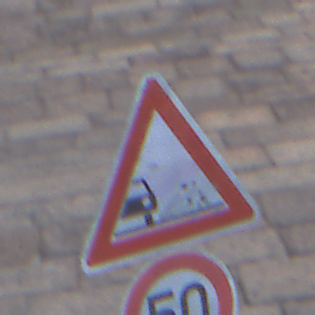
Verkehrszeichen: SplittSchotter
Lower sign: Geschwindigkeit50
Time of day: SunriseSunset
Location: Outdoor (Urban)
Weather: Clear
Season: NotSpecified
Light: Natural